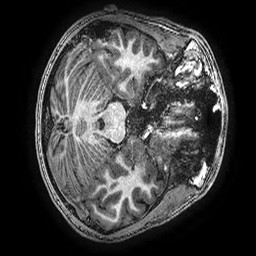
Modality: T1w
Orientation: axial
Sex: male
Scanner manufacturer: ge
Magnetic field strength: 3 T
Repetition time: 0.00766 s
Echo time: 0.003476 s